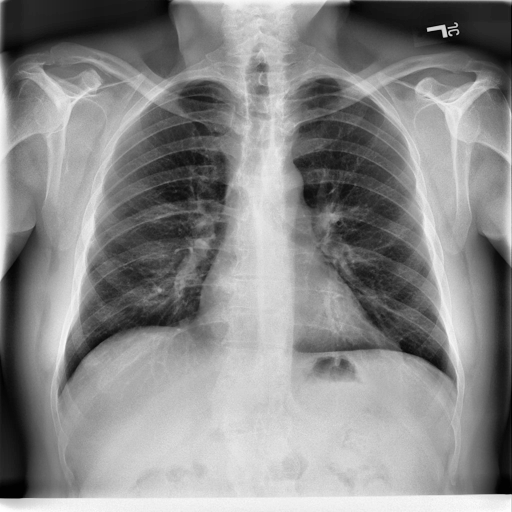
Finding: NORMAL